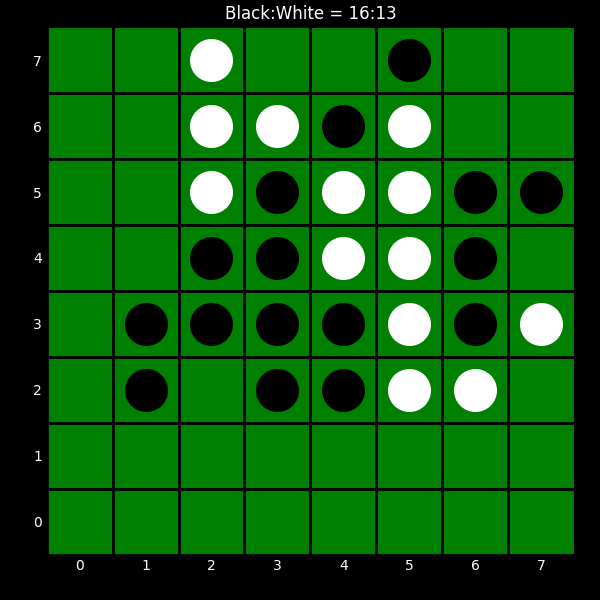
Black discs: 16
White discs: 13